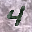
Label: 4